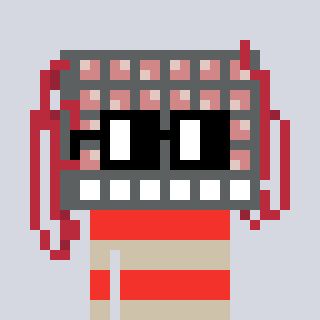
a pixel art character with square black glasses, a turing-shaped head and a bege-colored body on a cool background